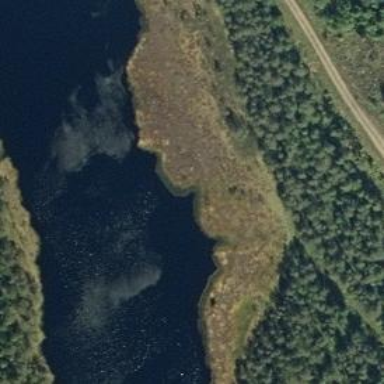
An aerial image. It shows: Beautiful lake surrounded by nature.